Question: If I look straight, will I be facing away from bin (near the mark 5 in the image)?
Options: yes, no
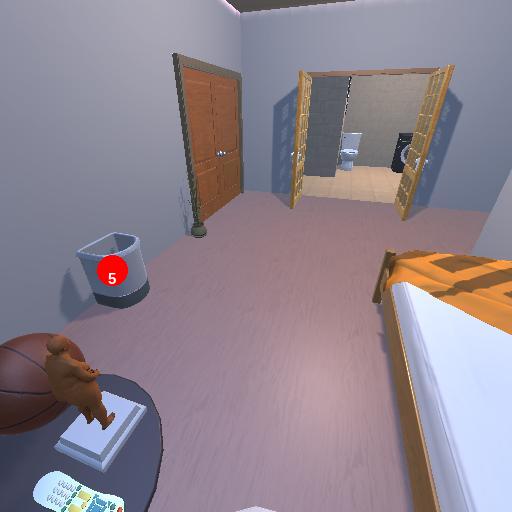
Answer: yes